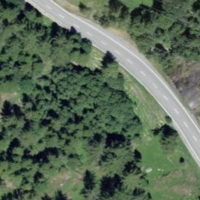
EUNIS habitat code: 45
Species observed at this site:
Galeopsis tetrahit